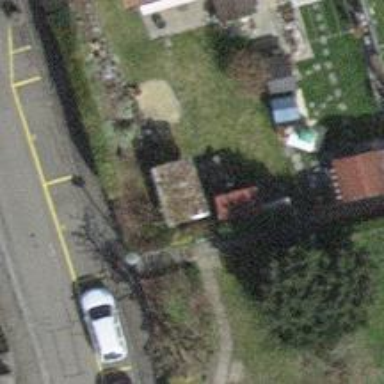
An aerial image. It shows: Hedge acting as barrier.